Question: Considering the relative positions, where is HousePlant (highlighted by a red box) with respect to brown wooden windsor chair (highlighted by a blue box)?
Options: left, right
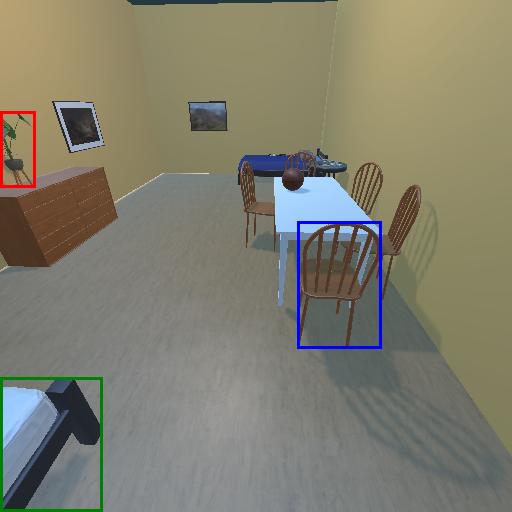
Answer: left